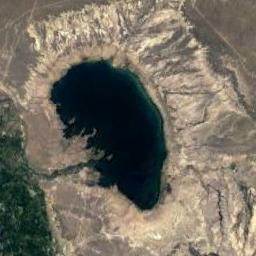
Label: lake